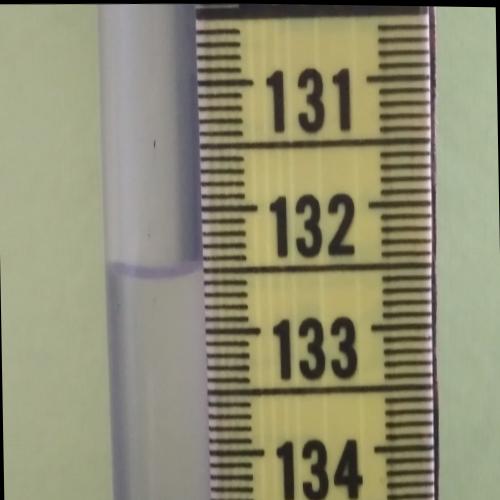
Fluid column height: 132.5 cm